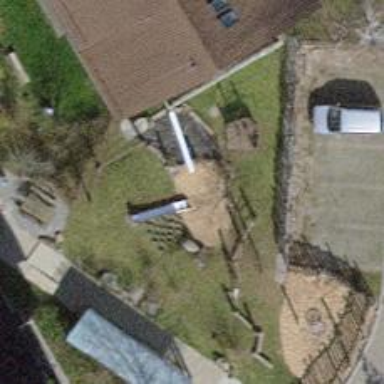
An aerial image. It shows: Playground area for leisure activities on the land.